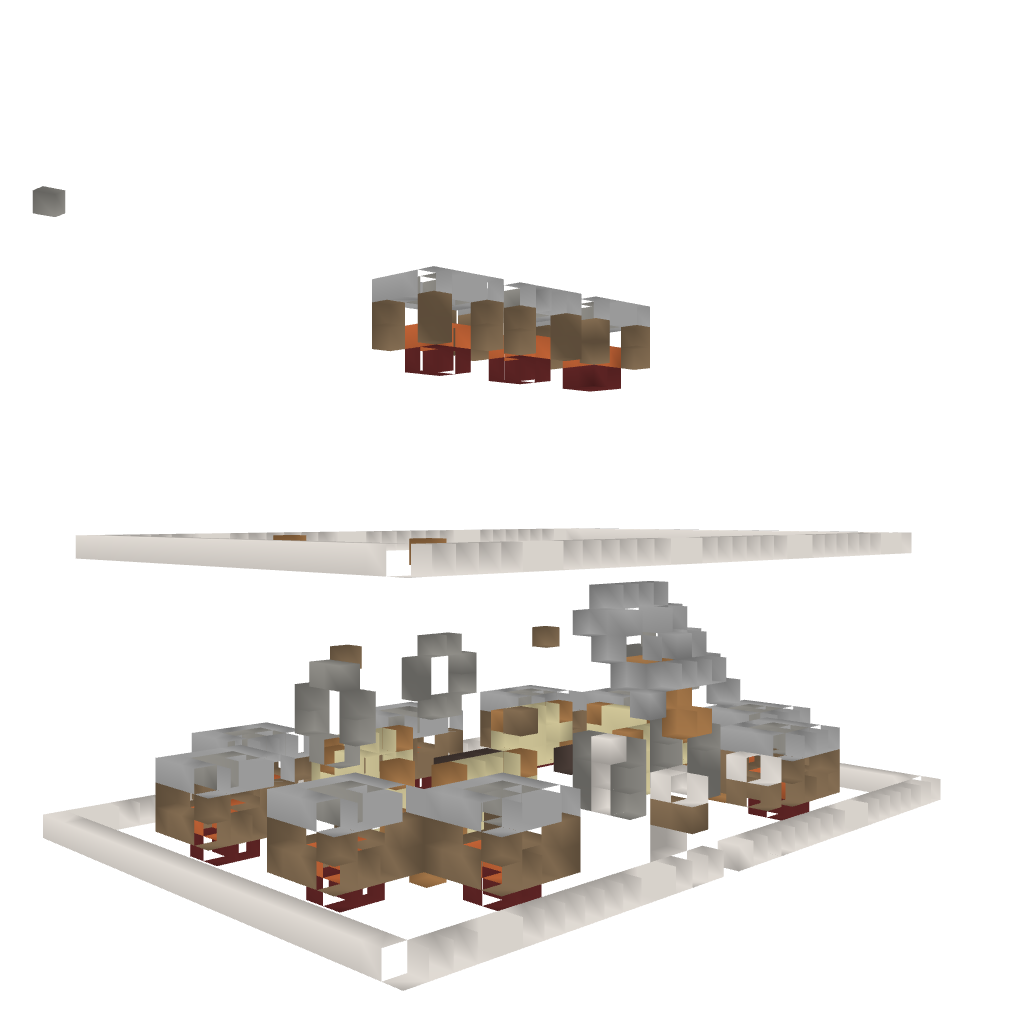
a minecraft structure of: Templo